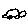
Label: car